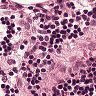
Metastatic tissue present: no